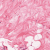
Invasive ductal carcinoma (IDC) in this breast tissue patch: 0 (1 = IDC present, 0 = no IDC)